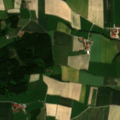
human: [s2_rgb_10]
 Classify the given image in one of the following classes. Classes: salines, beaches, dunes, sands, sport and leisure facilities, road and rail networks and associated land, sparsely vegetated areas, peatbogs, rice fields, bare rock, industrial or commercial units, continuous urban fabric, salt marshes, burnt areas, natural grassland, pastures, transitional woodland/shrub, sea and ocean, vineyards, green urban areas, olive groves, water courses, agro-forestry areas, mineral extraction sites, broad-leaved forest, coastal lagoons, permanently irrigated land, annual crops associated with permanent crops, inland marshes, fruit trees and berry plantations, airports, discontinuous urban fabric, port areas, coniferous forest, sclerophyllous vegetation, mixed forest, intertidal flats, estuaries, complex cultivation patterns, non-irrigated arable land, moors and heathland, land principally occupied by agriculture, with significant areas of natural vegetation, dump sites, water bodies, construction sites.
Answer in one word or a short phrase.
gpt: non-irrigated arable land, land principally occupied by agriculture, with significant areas of natural vegetation, mixed forest